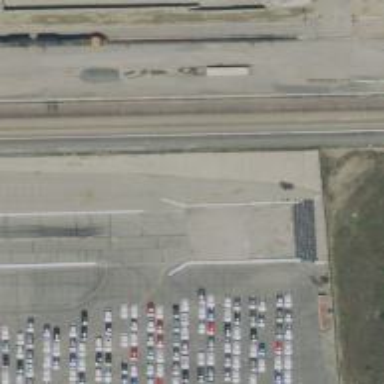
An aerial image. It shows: Motor sport raceway.